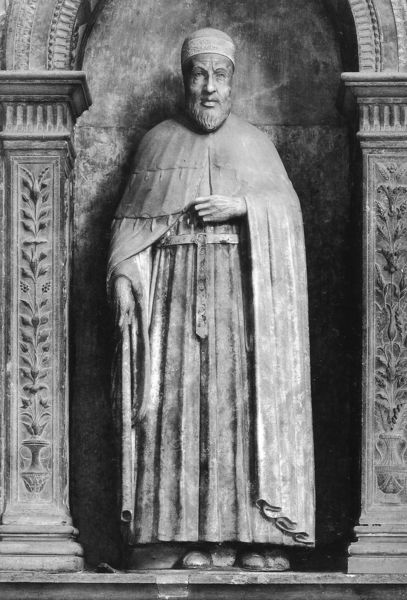
Titel: Grabmal für den Dogen Niccolò Tron
Künstler: Antonio Rizzo
Standort: Venedig, S. Maria Gloriosa dei Frari (EU - I - Venetien)
Schlagwörter: blätter, hand, kopf, mann, schatten, umhang, weiß, grau, hut, marmor, schwarz, säulen, gürtel, ornament, bart, kappe, mütze, falten, stehen, stein, vollbart, hände, porträt, kirche, figur, geistlicher, gewand, mantel, stehend, pflanzen, stock, ranken, skulptur, statue, vase, bogen, schuhe, stab, füsse, ornamente, plastik, stola, foto, nische, kapitell, niesche, faltengewand